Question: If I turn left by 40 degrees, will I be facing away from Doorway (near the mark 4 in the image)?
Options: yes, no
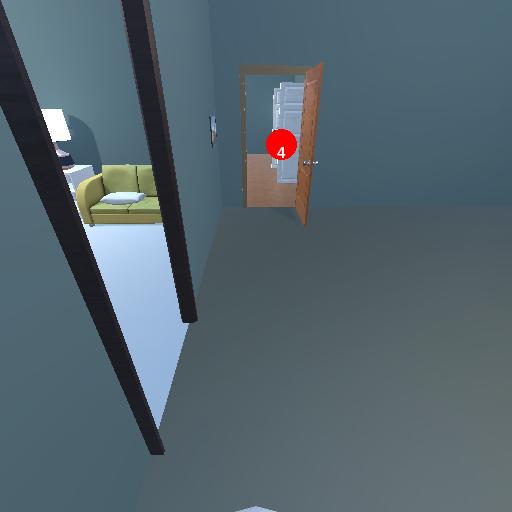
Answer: yes